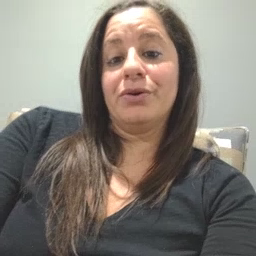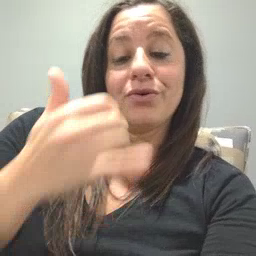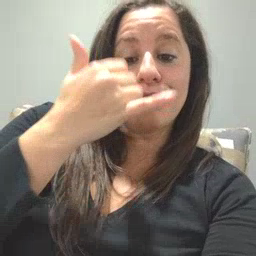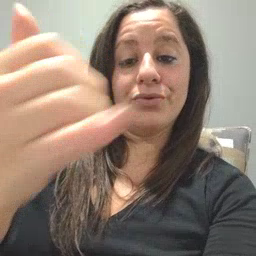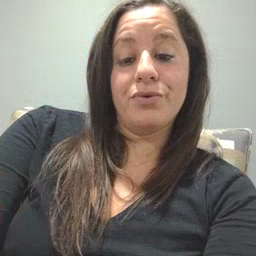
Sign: callonphone